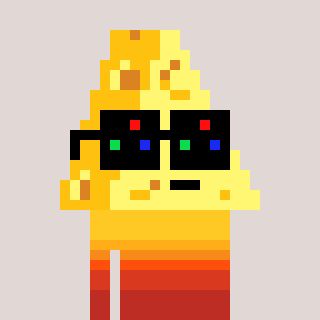
a pixel art character with square black sunglasses, a cheese-shaped head and a grayscale-colored body on a warm background